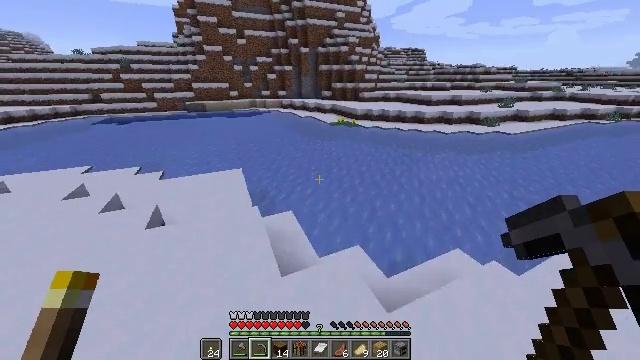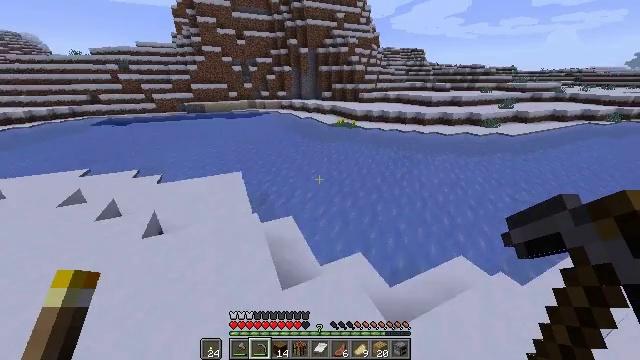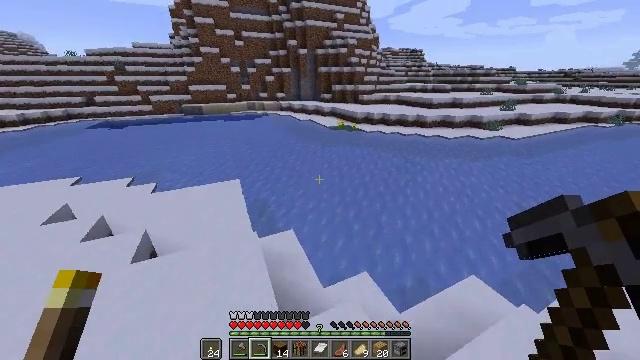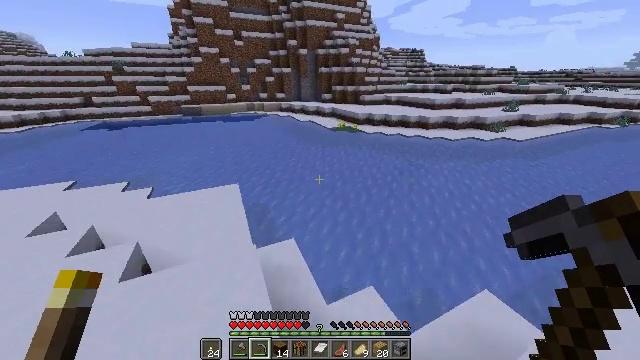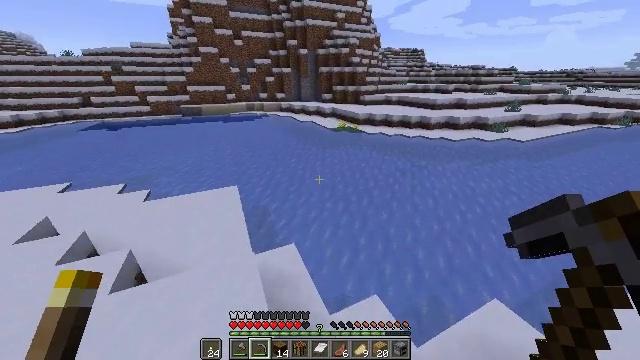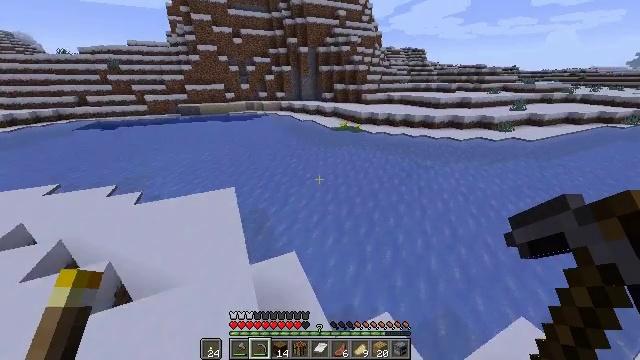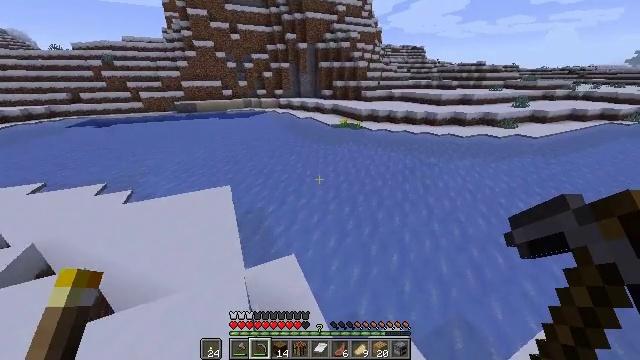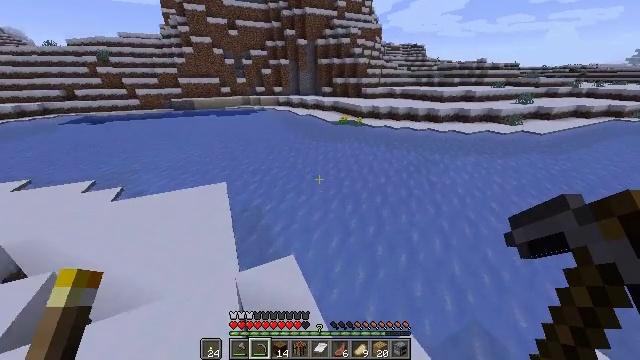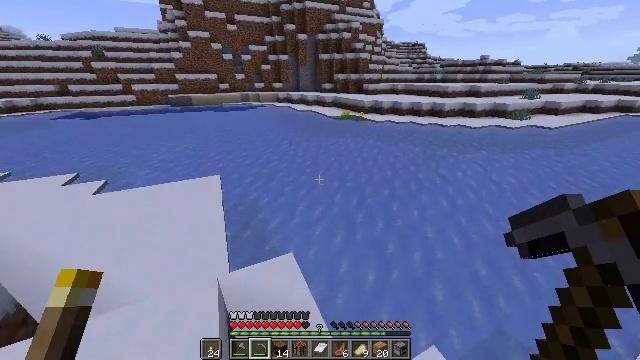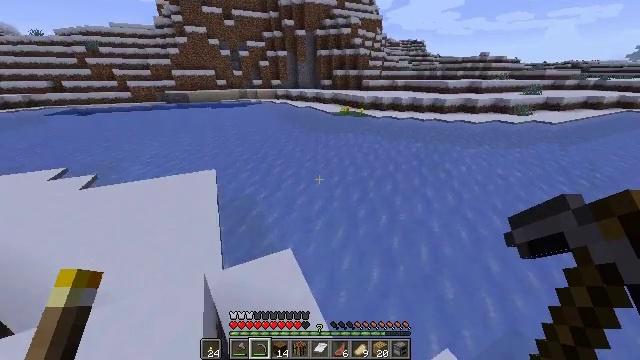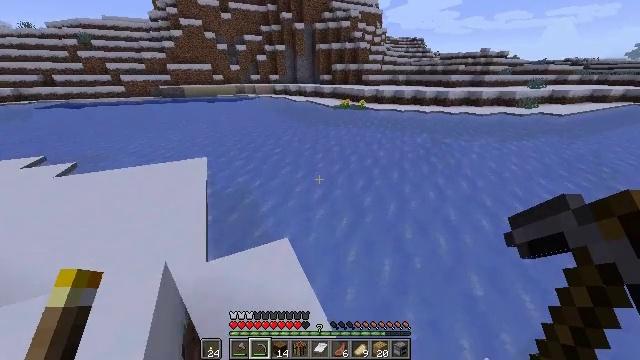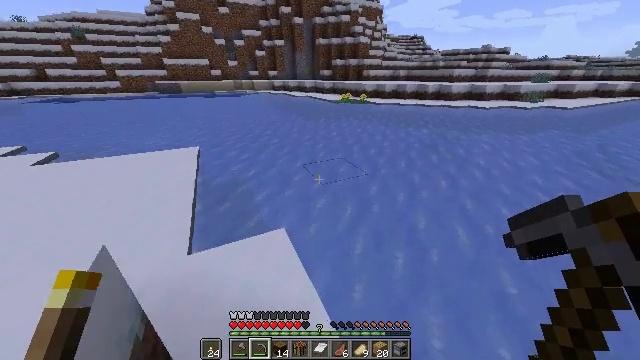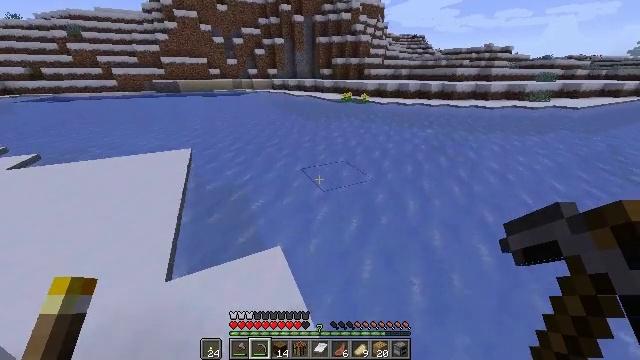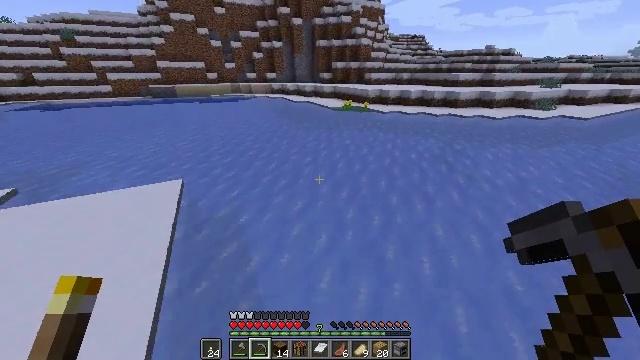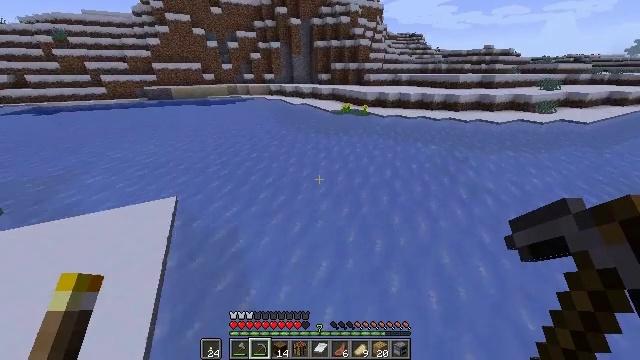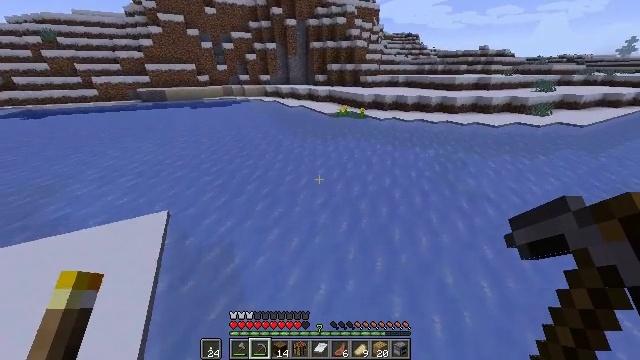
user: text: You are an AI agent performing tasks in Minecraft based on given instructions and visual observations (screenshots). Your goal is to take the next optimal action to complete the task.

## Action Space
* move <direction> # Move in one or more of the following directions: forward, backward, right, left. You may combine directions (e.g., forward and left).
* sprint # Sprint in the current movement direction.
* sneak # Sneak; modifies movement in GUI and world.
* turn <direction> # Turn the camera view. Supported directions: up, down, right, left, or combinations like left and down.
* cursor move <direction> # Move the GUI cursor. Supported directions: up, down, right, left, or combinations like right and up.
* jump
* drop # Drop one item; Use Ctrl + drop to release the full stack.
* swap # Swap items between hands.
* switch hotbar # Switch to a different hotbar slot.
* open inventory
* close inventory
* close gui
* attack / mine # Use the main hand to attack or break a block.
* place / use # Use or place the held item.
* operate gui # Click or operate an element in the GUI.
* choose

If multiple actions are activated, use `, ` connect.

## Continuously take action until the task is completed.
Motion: motion action
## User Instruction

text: Break the ice to collect it.
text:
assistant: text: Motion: move forward, sprint, jump
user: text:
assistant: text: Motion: move forward, sprint, jump
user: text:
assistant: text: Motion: move forward, sprint, jump
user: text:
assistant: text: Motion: move forward, sprint, jump
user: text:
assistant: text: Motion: move forward, sprint, jump
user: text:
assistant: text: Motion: move forward, sprint, jump
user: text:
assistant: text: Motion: move forward, sprint, jump
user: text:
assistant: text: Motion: move forward, sprint, jump
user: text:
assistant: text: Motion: move forward, sprint, jump
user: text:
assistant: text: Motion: move forward, sprint, jump
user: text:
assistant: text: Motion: move forward, sprint, jump
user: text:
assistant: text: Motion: move forward, sprint, jump
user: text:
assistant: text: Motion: move forward, sprint, jump
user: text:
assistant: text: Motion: move forward, sprint, jump
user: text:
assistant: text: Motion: move forward, sprint, jump
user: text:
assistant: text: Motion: move forward, sprint, turn right, jump
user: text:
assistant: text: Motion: move forward, sprint, turn right, jump
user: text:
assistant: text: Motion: move forward, sprint, turn right, jump
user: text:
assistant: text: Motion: move forward, sprint, jump
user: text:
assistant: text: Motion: move forward, sprint, jump
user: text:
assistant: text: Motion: move forward, sprint, jump
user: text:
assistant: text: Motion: move forward, sprint, jump
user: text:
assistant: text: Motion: move forward, sprint, jump
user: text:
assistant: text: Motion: move forward, sprint, jump
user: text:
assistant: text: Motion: move forward, sprint, jump
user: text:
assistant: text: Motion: move forward, sprint, jump
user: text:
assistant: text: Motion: move forward, sprint, jump
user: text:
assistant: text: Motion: move forward, sprint, jump
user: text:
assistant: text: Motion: move forward, sprint, jump
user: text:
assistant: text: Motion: move forward, sprint, jump